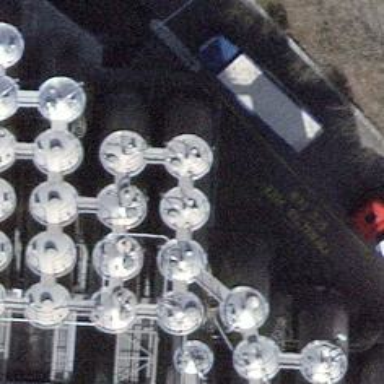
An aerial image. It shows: Storage tank with man-made structure.